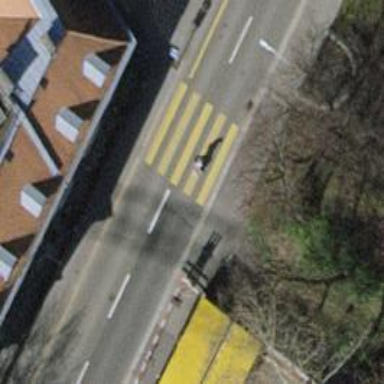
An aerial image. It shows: Uncontrolled zebra crossing with zebra markings.